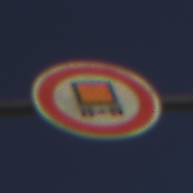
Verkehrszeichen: VerbotKennzeichnungspflichtigeKraftfahrzeugeGefaehrlicheGueter
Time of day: SunriseSunset
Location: Outdoor (Nature)
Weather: Clear
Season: NotSpecified
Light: Natural